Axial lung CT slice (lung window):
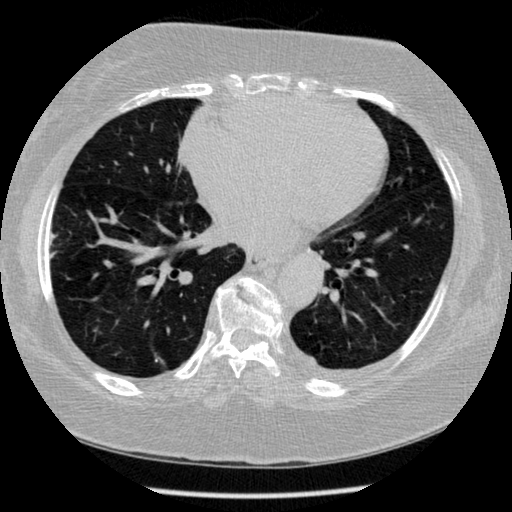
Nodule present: no